Question: I have a very simple Dynamics AX Reporting project with a dataset using the Dynamics AX data source hitting a custom query I created in the AOT. The report builds succesfully in VS2008, and when I attempt to deploy the report, an error is returned "". The "Save to AOD" function also returns an "unknown error."
The VS2008 error shows the problem to be on the line referencing the DeployToReportsServerTask in the file:
Microsoft.Dynamics.Framework.Design.Reporting.Modeling.targets

From within AX, using the Reporting servers form (Administration > Setup > Business analysis > Reporting Services > Reporting Servers), the Validate (button) returns a "success" message. Also, I can browse the reports directory on the server and my local PC through IE. My AX client configuration also launches & connects to the correct AOS.
Any ideas as to what may be the problem? Not sure what else I can check.
Thanks in advance!
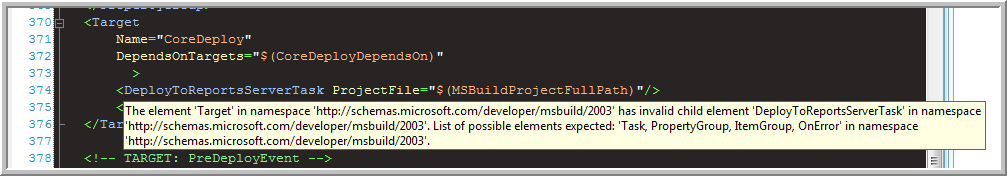
Answer: The problem was reporting tools also had to be installed on the AOS server (with the reporting extensions). The reporting tools were only installed on my dev box. Additionally, my deployment process was also not correct. The correct process in my environment is:
1) In VS (on dev box), on the reports library project node in the solution explorer, right click, Save to AOD
2) In AX (on AOS), open report libraries in AOT, find library, right click, deploy (follow prompts).
3) open in IE and run reports.